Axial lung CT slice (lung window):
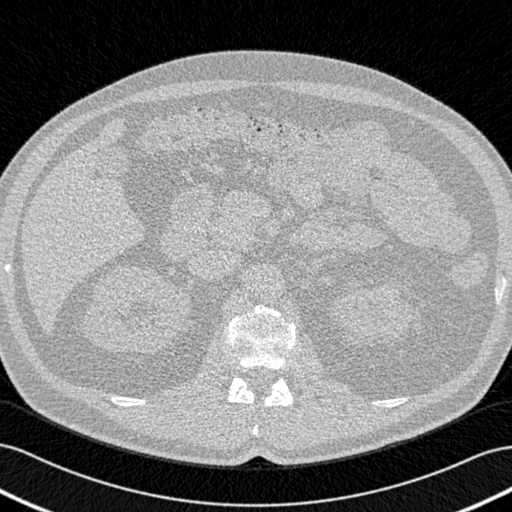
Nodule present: no